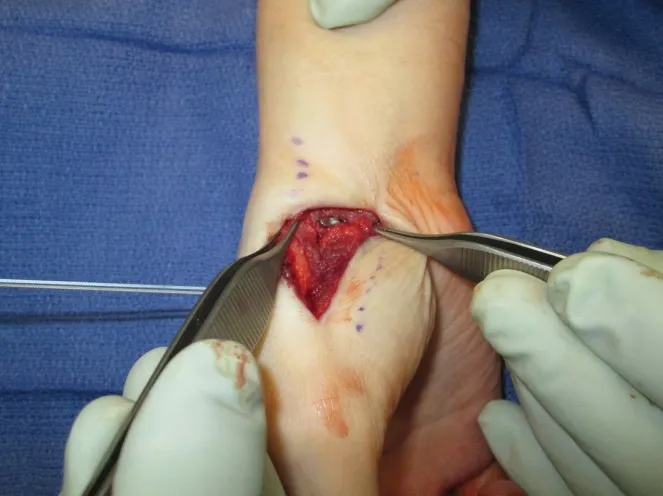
Intraoperative photograph demonstrating the final placement of fully deployed Mini TightRope.
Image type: medical_photograph (other_medical_photograph)